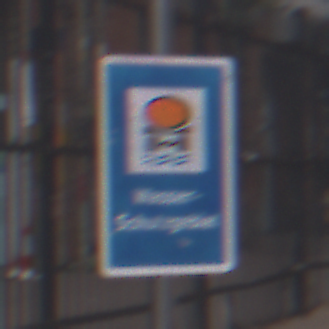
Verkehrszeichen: Wasserschutzgebiet
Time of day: MorningAfternoon
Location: Outdoor (Urban)
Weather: Overcast
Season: NotSpecified
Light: Natural